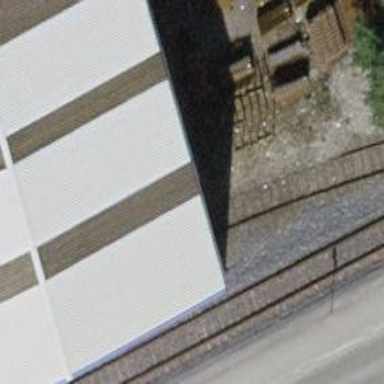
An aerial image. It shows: Single-track railway spur.